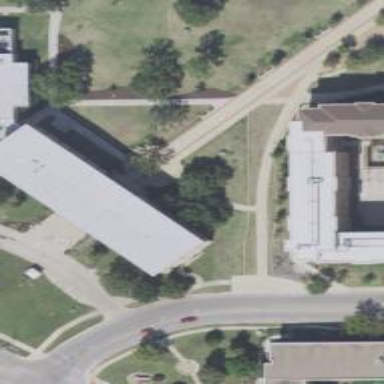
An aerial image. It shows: University building.